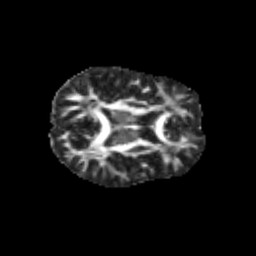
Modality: FA
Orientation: axial
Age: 10
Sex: female
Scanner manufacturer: siemens
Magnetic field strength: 3 T
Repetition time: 3.8 s
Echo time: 0.07 s